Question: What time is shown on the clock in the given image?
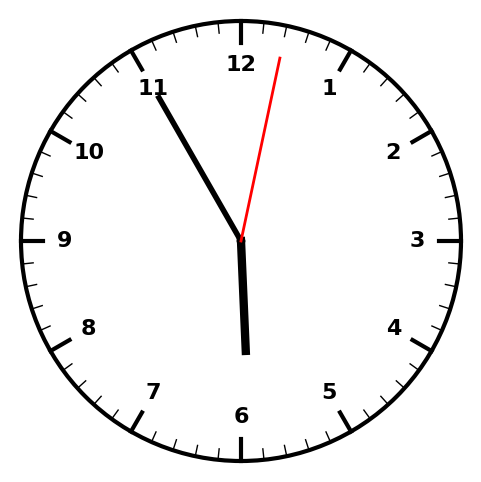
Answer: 05:55:02